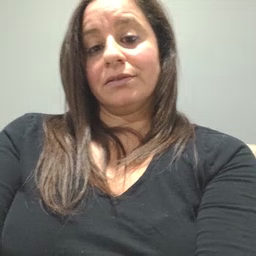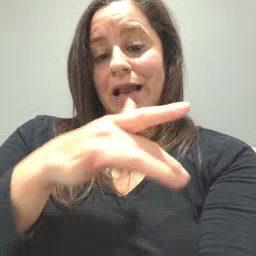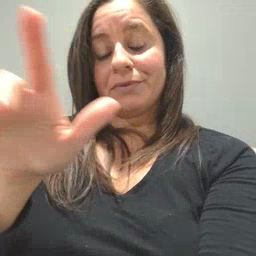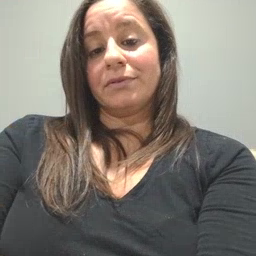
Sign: empty